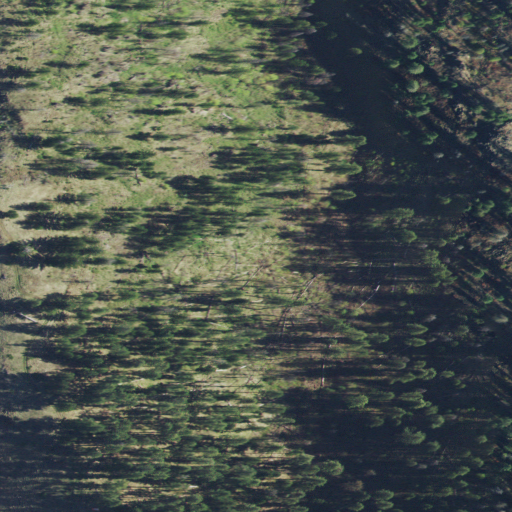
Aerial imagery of valley in Idaho named Low Saddle containing shrub, evergreen forest, and grassland